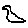
Label: bird